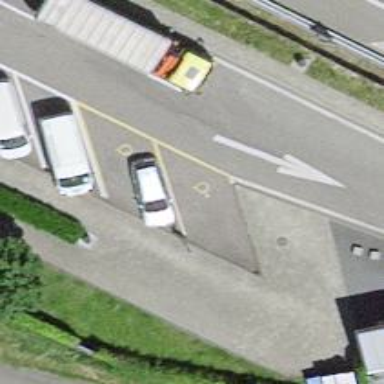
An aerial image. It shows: Parking space designated for disabled individuals.